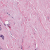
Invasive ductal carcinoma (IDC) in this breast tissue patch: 1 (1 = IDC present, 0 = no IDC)